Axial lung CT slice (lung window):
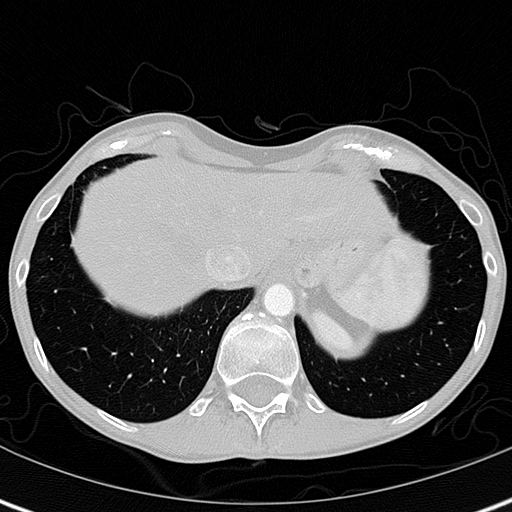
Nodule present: no